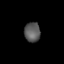
Tissue: lung
Cell type: Epithelial cells
Senescence score: 0.2398
Nuclear area (px): 302
Mean DAPI intensity: 90.222